Question: attempting to position a red div attached near to a centered div as shown in image below:
can you suggest me a css3 or jquery easy method ?
orange div is centered via style:{margin-left and margin-right auto}
I want just red div always shall be near to red div.

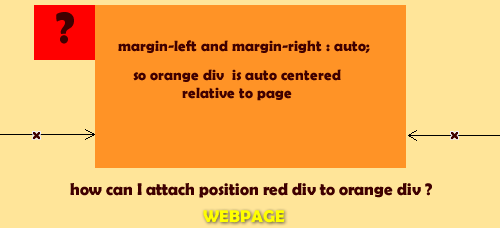
Answer: No CSS3 needed in this case, if you know the dimension of the red div, you can do the following (as shown in this <URL>:
'''
.orange {
background-color: orange;
margin: 0 auto;
width: 200px;
height: 200px;
position: relative;
}
.red {
background-color: red;
position: absolute;
top: 0;
left: -50px;
width: 50px;
height: 50px;
}
'''
If you don't know the dimension of the element, then the situation gets a bit trickier, as the child element will not overflow its parent, hence the dimension will always be In that case you will have to modify the CSS a bit and add some jQuery magic, like demonstrated in this other <URL>.
## CSS
'''
orange {
background-color: orange;
margin: 0 auto;
width: 200px;
height: 200px;
position: static;
}
.red {
background-color: red;
position: relative;
'''
## Javascript
'''
jQuery(document).ready(function($){
var redWidth = $('.red').width();
$('.red').css('left', -redWidth);
});
'''
## Update
Since you updated your question, the answer needs to be updated as well: out of the top of my head, I can think of this solution (you can see it working <URL>:
'''
$(window).scroll(function(){
$('.red').css('top', window.pageYOffset);
});
'''
But perhaps there is a better CSS-only solution.
## Update #2
Ok, found a more elegant, CSS-only, solution, only if you know the width of the centered container, though. Hear this (and see it <URL>:
'''
.red {
background-color: red;
margin-left: -150px; // See note (1)
position: fixed;
top: 0;
left: 50%;
width: 50px;
height: 50px;
}
'''
This margin is calculated by halving the 'width' of the orange element and adding the red one's own 'width'. If you don't know red one's width, use the trick explained above under the section .